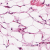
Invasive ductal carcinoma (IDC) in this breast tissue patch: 0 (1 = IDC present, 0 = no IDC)